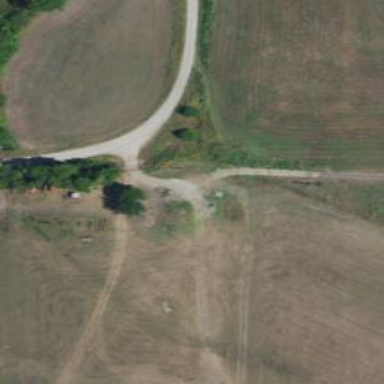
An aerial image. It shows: Driveway leading to service road.